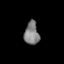
Tissue: lung
Cell type: Others
Senescence score: 0.1823
Nuclear area (px): 329
Mean DAPI intensity: 127.836